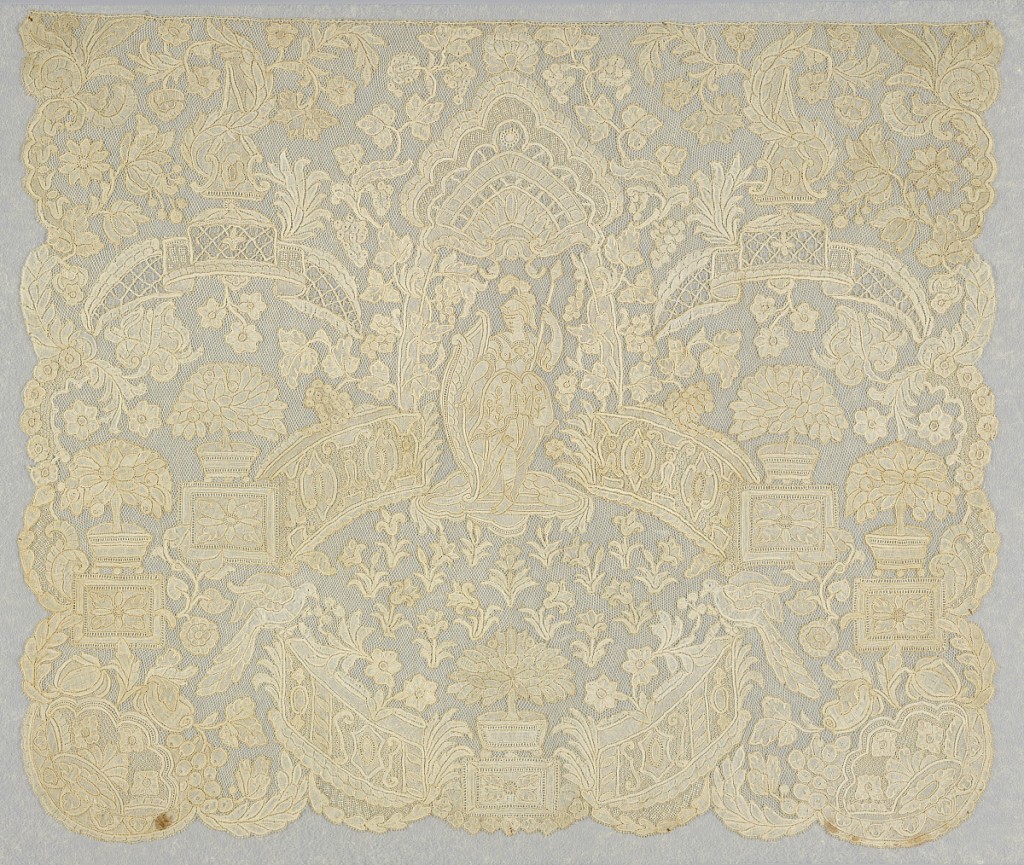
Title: Cravat end
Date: mid-18th century
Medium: linen Technique: bobbin lace, Brussels style
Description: In the center of the cravat end is a figure of Minerva below a canopy within symmetric tulip garden setting of balustrades, finials entwined by floral garlands and standing on arched trelliswork bases. Potted orange trees on bases are balanced by two long-tailed birds perching on either side of the lower balustrade. Floral sprays create allover pattern in remaining areas.